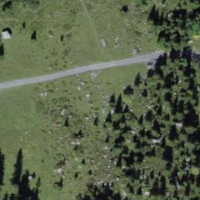
EUNIS habitat code: 23
Species observed at this site:
Aricia artaxerxes